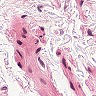
Metastatic tissue present: no